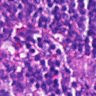
Metastatic tissue present: no